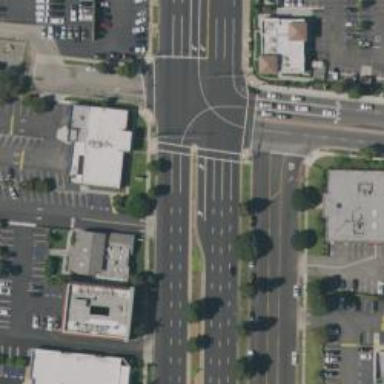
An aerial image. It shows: Marked crossing on the road.